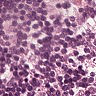
Metastatic tissue present: no